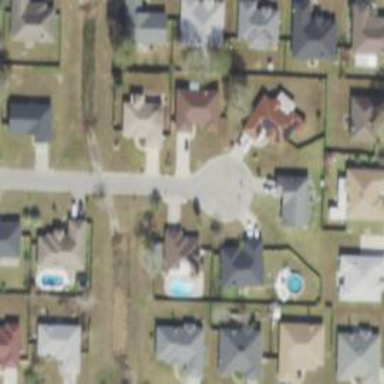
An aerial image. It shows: Residential area composed of single-family homes.